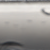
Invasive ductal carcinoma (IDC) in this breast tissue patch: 0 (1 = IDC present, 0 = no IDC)